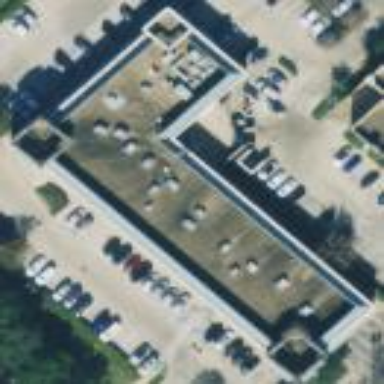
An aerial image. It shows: Retail building.